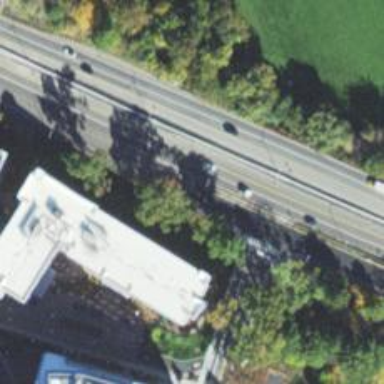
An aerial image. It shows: Trunk link highway.